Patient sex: F
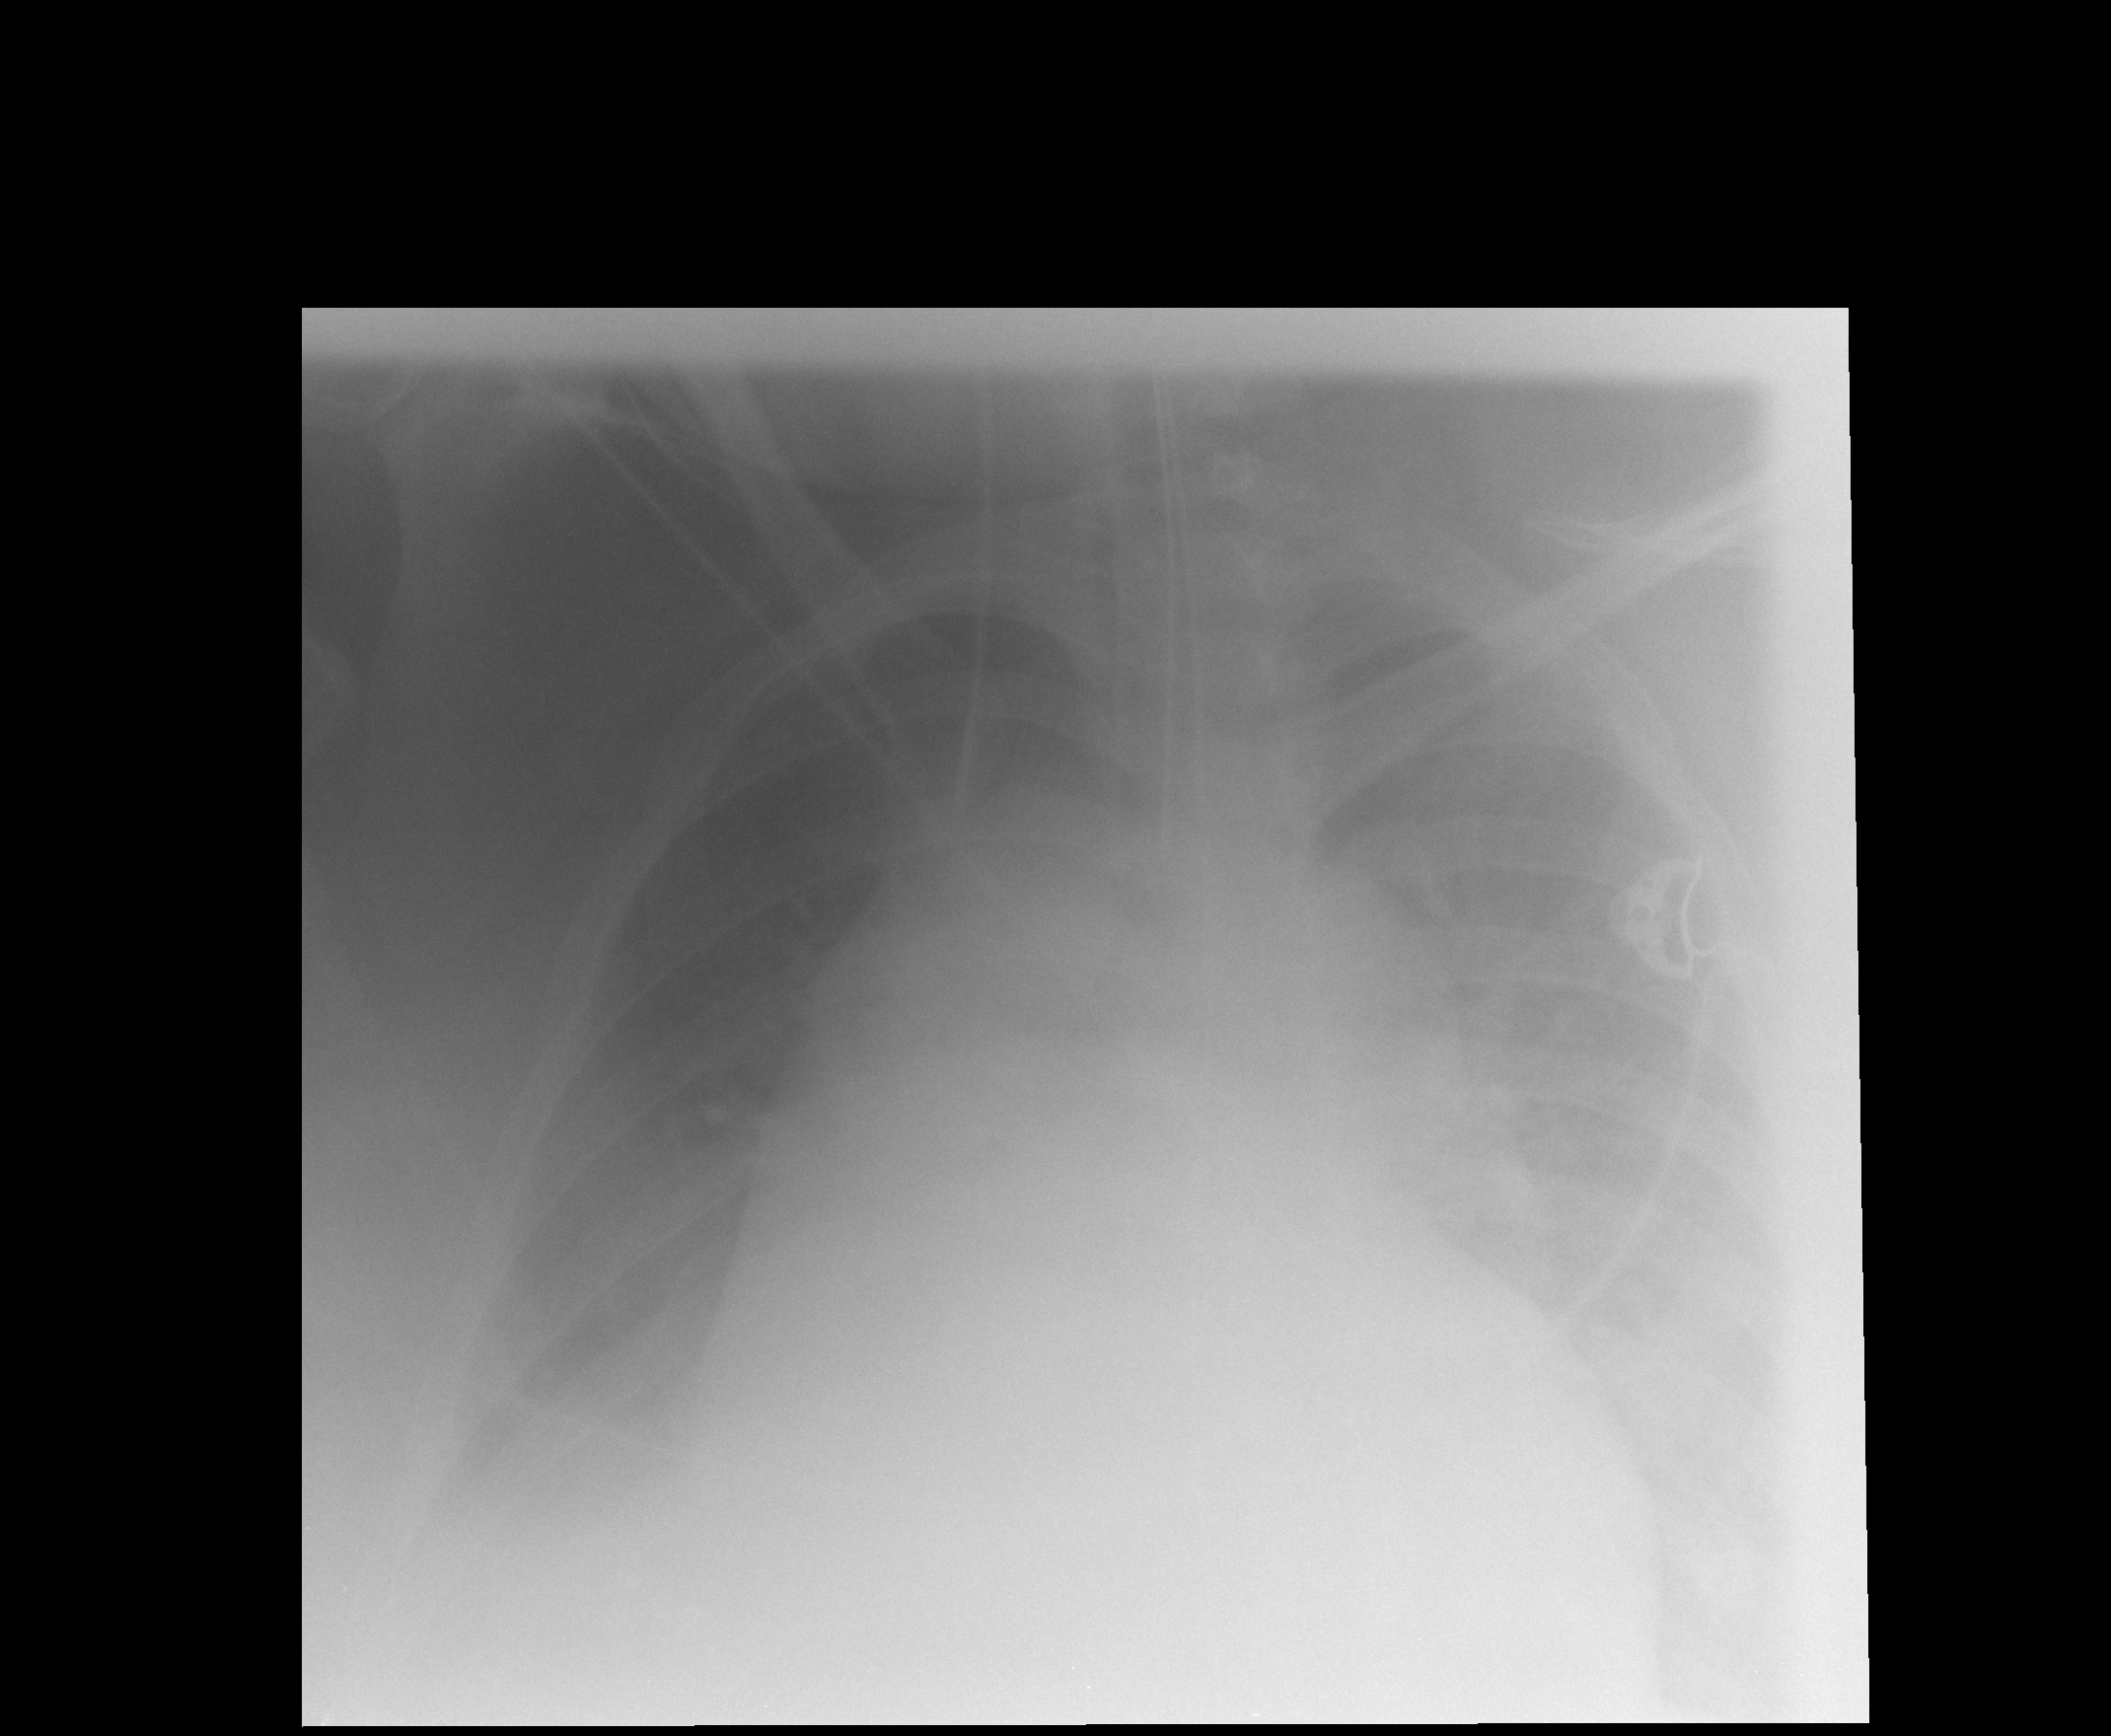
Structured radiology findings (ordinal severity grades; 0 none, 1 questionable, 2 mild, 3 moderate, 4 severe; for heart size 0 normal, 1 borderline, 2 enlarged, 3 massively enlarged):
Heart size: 2
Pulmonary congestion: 2
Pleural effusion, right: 2
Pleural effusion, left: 2
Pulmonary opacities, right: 0
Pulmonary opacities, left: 0
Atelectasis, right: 2
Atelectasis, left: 2